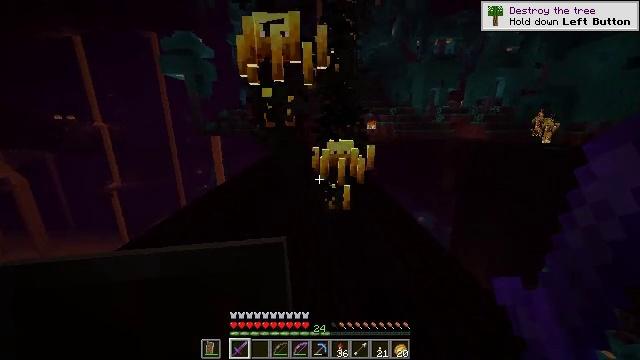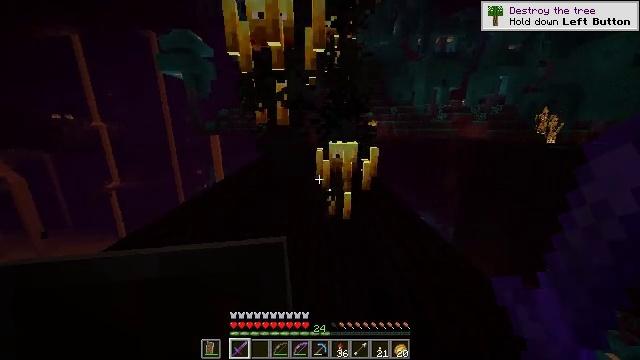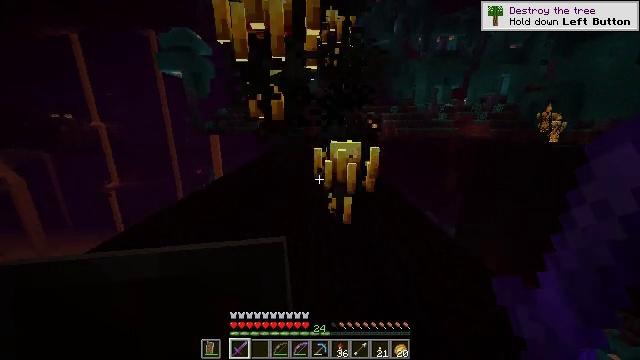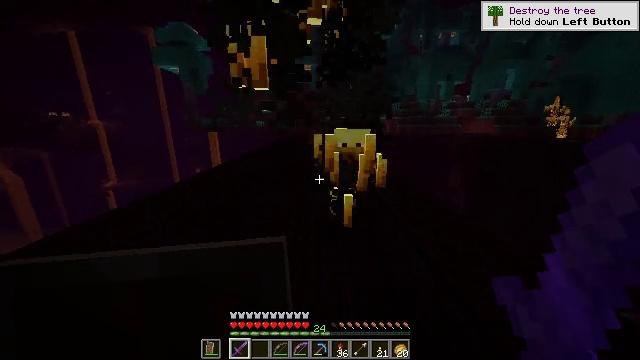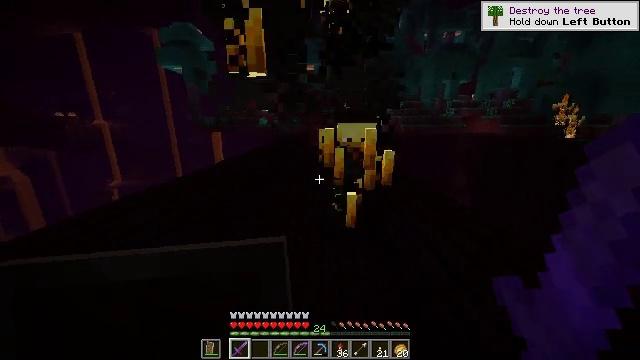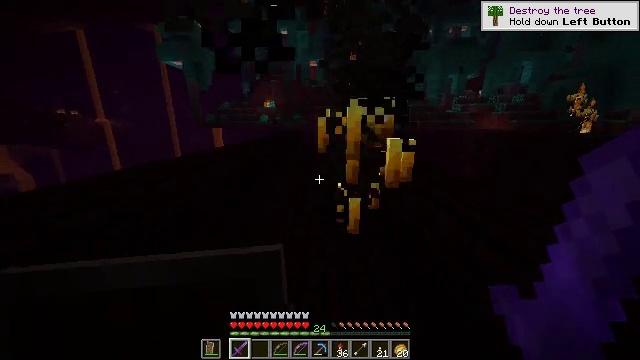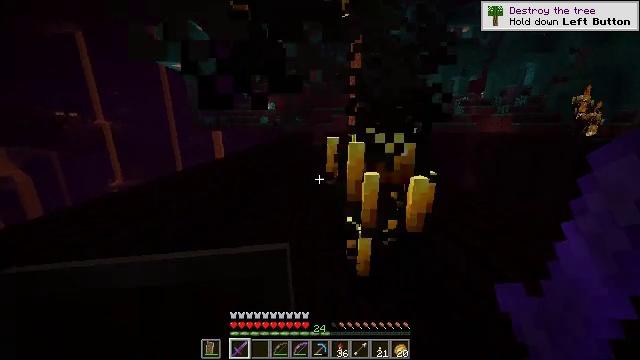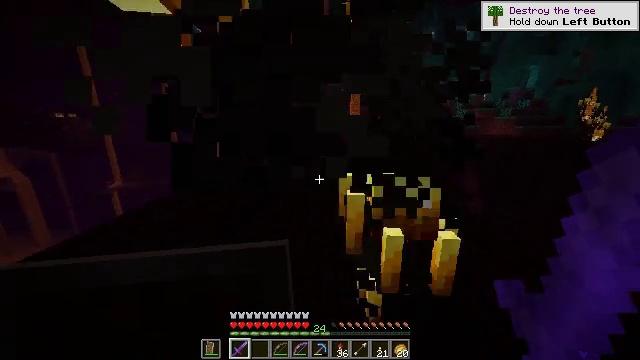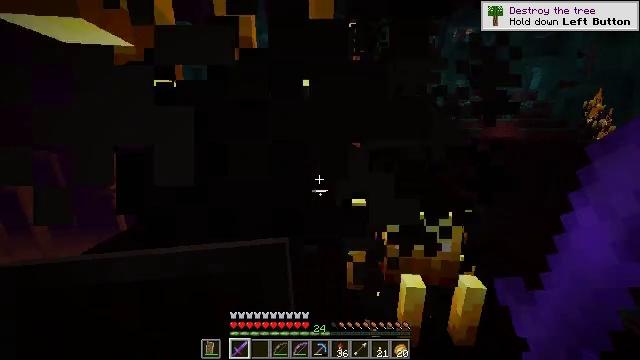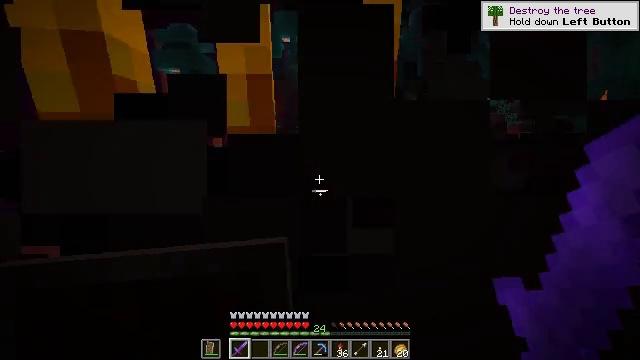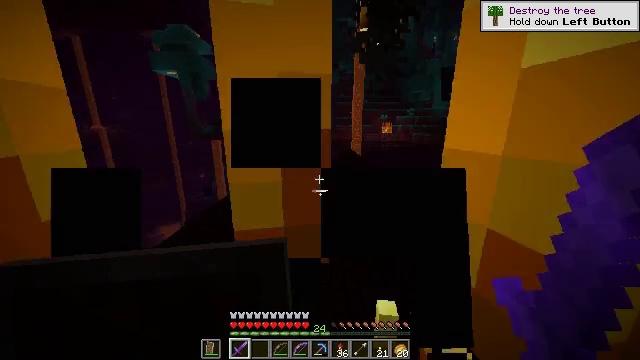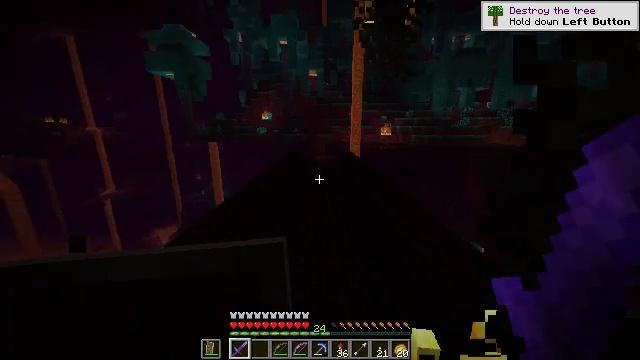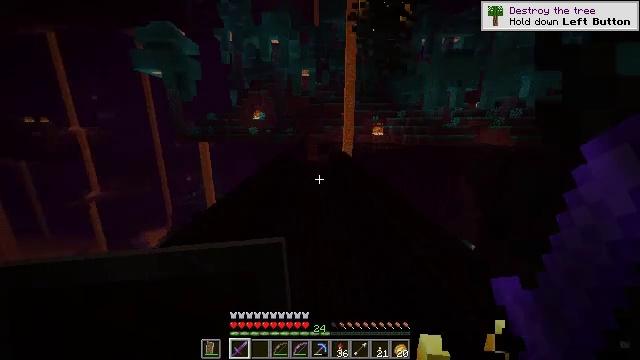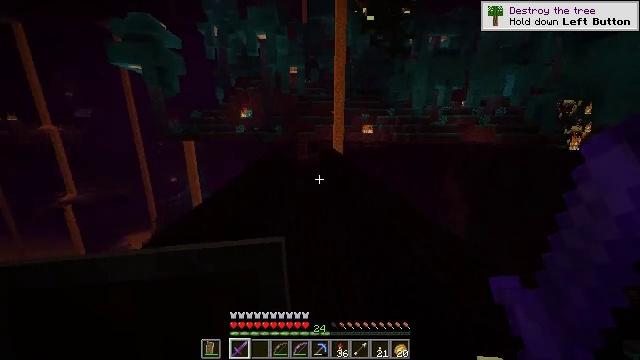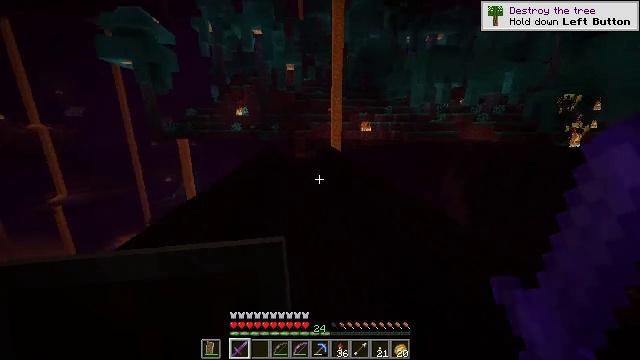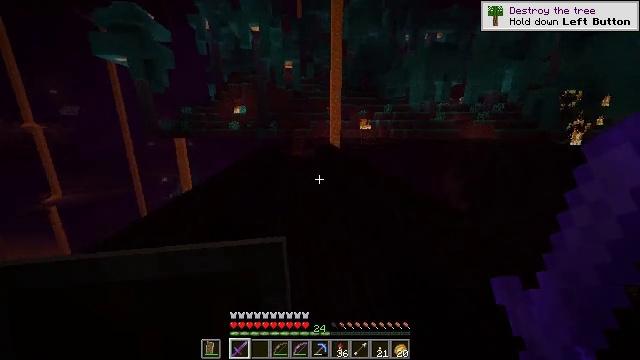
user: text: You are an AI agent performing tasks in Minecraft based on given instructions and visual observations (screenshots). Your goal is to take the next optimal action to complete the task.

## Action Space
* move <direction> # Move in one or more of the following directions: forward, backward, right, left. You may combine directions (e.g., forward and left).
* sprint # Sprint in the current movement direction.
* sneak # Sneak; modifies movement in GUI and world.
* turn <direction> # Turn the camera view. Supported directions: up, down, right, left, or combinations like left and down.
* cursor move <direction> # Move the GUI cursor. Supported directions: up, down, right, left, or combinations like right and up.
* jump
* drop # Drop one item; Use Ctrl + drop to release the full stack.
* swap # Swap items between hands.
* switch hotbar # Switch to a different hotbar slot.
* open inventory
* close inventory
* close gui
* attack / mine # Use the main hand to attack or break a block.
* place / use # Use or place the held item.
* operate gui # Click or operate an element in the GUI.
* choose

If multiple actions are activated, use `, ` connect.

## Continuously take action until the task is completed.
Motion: motion action
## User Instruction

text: Extinguish the fire.
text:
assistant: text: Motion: move forward, jump
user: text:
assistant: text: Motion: move forward, jump
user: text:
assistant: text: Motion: move forward, jump
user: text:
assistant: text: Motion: move forward, jump
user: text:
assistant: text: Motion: move forward, jump
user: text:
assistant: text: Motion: move forward and move left, jump
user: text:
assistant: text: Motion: move forward and move left, jump
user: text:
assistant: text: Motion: move forward and move left, jump
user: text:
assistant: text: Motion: move forward and move left, jump
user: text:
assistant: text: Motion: move forward and move left, jump
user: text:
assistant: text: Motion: move forward, jump
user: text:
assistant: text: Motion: move forward, turn right, jump
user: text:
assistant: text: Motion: move forward, turn right, jump
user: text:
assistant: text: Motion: move forward, jump
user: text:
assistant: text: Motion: move forward, jump
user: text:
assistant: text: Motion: move forward, jump
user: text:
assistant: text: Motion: move forward, jump
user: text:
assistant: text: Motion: move forward, jump
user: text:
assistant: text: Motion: move forward, jump
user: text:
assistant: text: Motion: move forward, jump
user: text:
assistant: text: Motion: move forward, turn left, jump
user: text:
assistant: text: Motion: move forward, turn left, jump
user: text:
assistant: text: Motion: move forward, jump
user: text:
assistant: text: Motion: move forward, jump
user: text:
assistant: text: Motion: move forward, jump
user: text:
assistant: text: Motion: move forward, jump
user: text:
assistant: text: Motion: move forward, jump
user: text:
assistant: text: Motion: move forward, jump
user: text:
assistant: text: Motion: move forward, jump
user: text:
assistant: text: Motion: move forward, jump